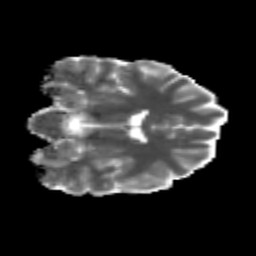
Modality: MD
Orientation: coronal
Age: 24
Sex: male
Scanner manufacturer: siemens
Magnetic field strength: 3 T
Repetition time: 3.5 s
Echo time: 0.125 s